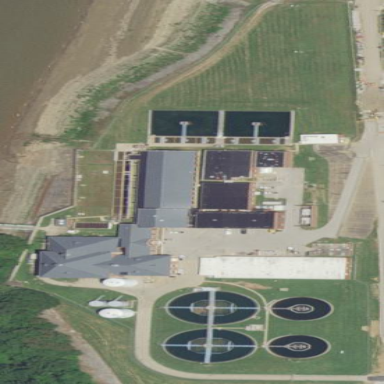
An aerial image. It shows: Man-made water works facility.